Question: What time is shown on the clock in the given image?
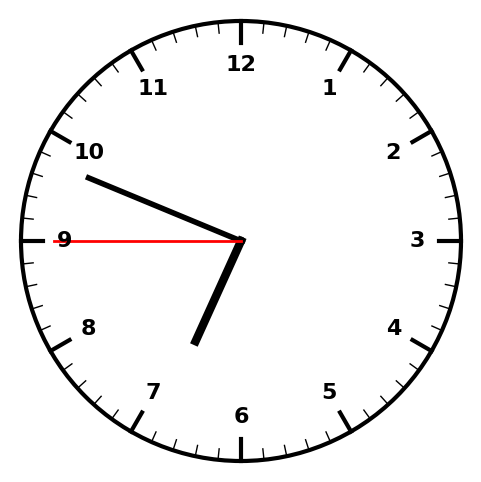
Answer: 06:48:45